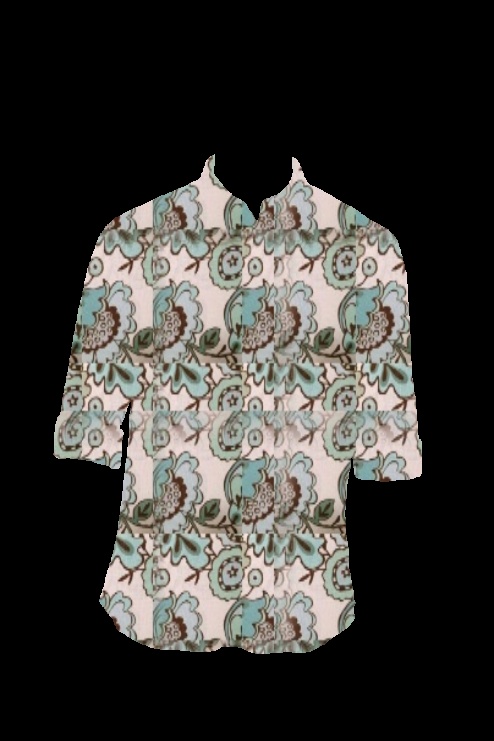
blue paisley button up tee